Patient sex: M
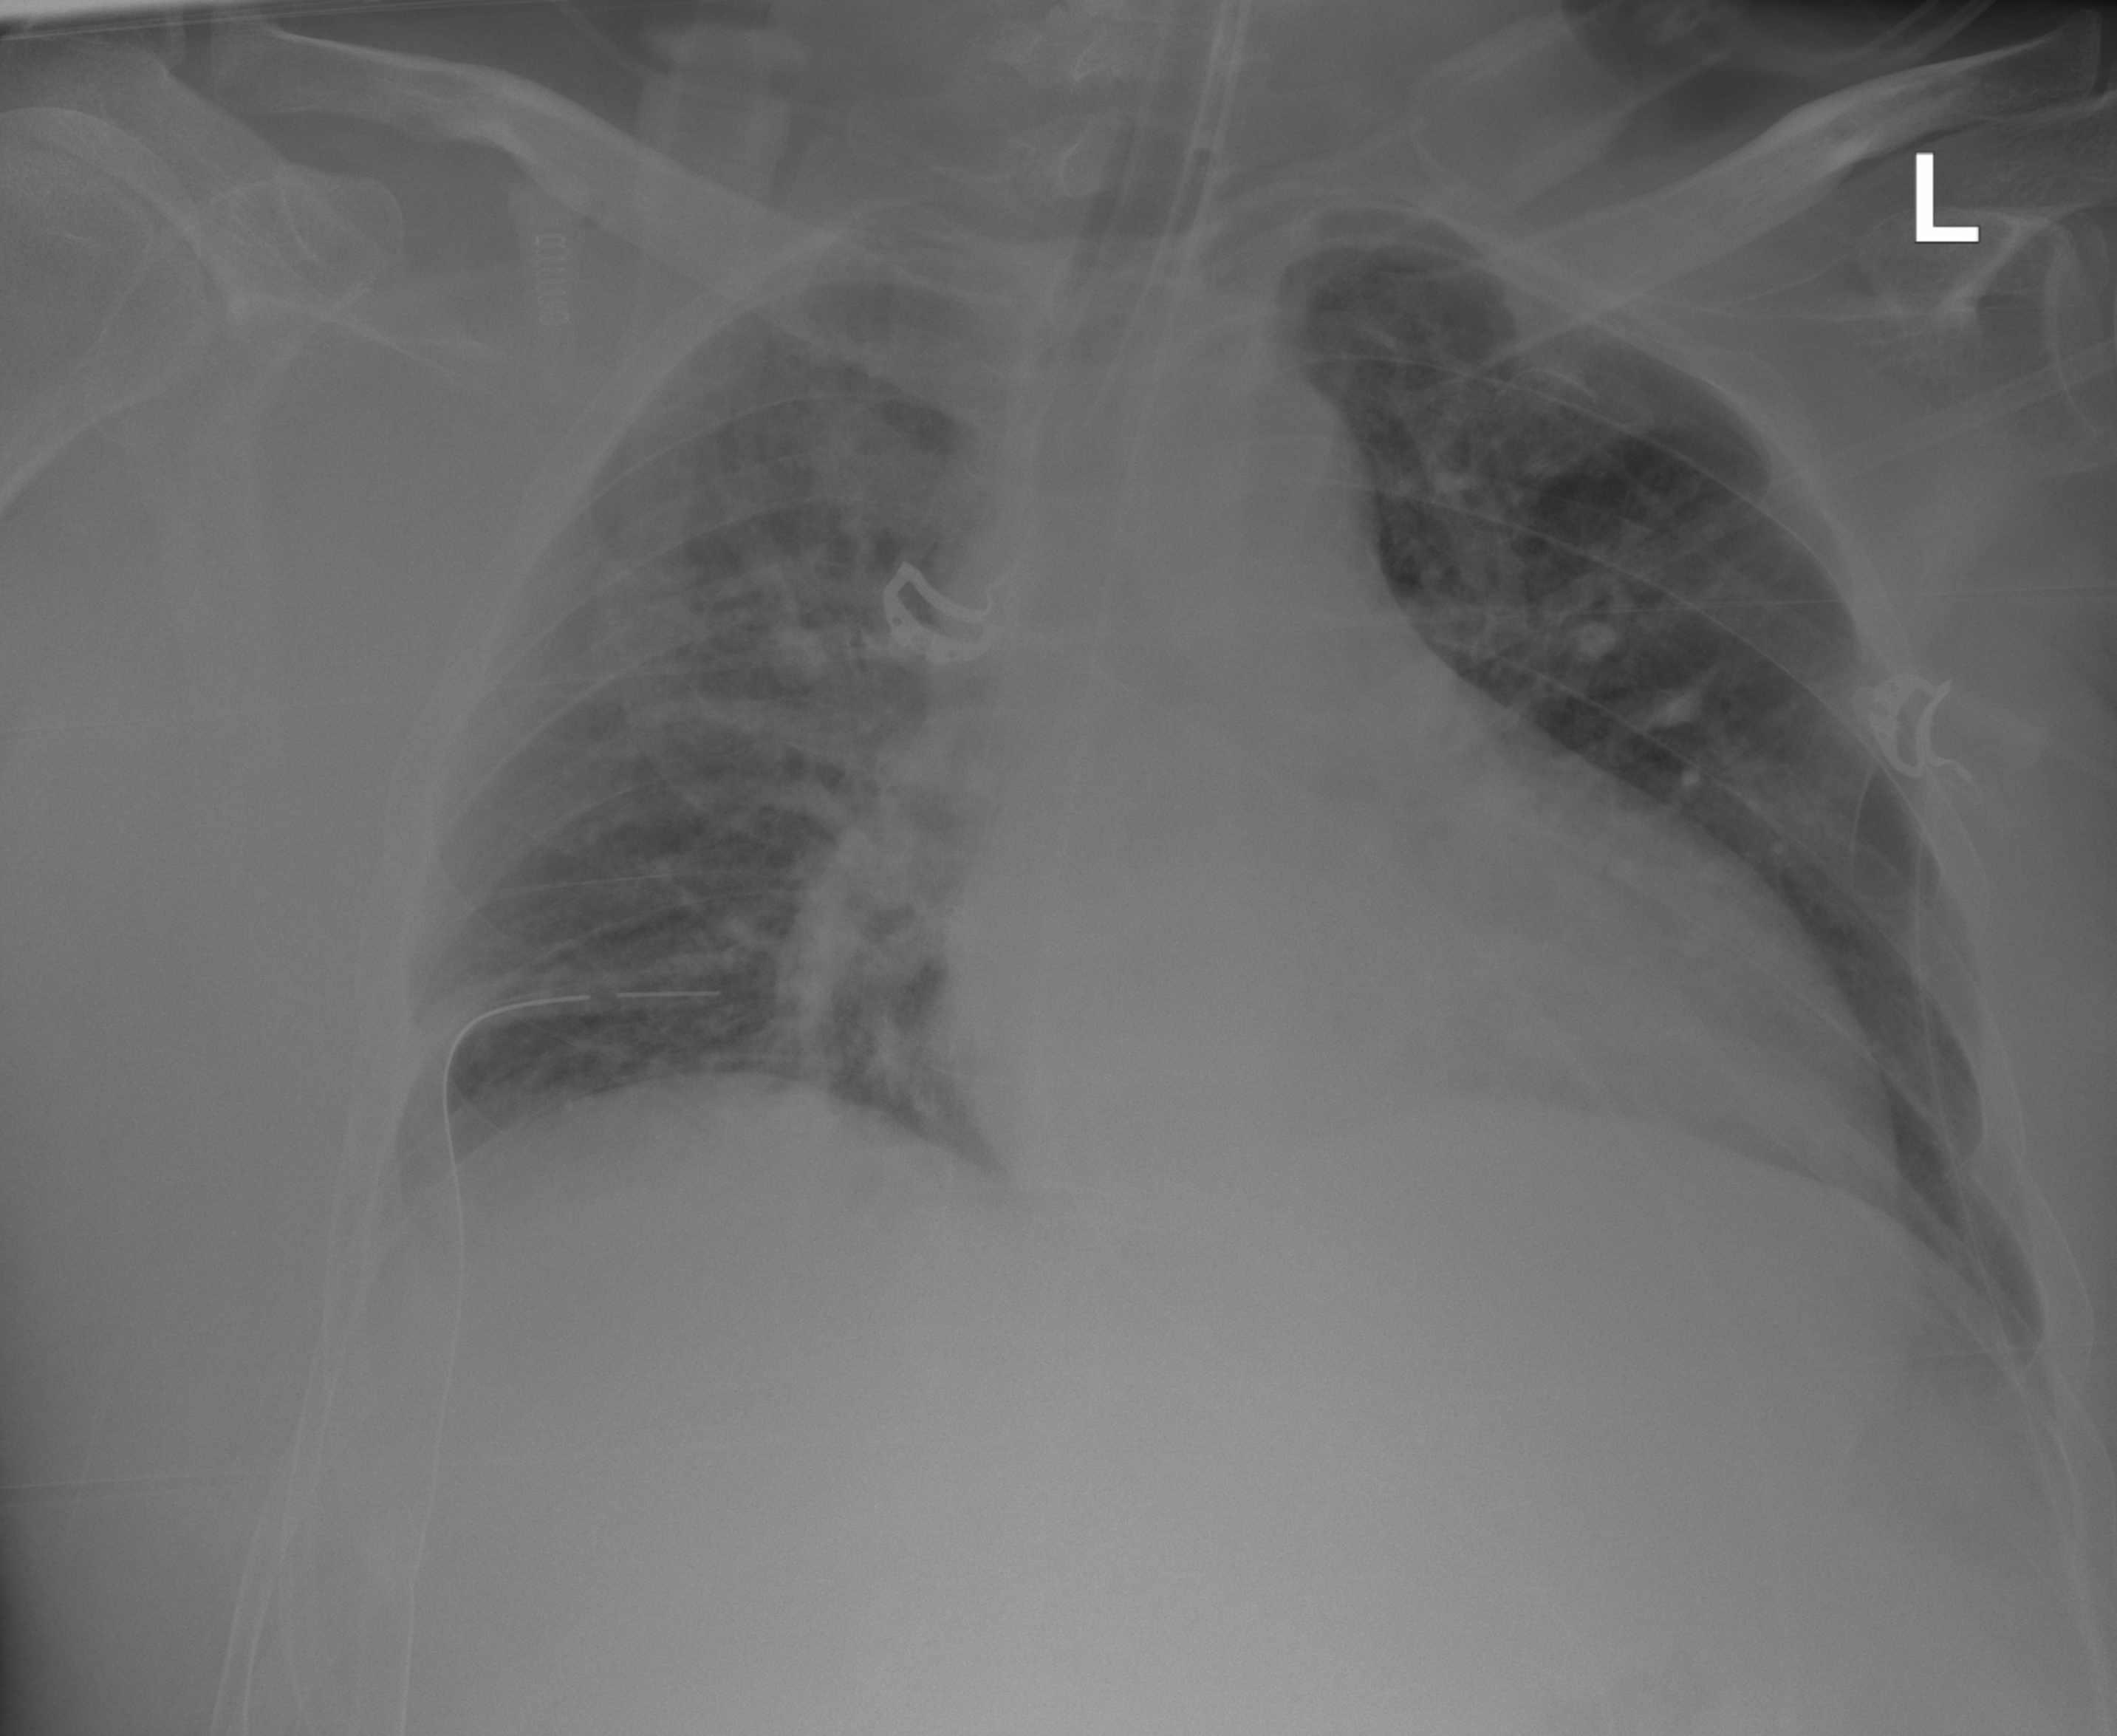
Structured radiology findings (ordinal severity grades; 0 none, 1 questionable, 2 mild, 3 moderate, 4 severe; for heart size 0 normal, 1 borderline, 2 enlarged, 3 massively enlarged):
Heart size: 0
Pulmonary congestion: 2
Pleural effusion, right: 0
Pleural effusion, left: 0
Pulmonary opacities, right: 2
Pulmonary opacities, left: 0
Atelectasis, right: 0
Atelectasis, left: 0